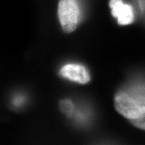
Tissue sample: colon
Magnification: 5.0x
Cell type: Myeloid cells
Senescence state: normal